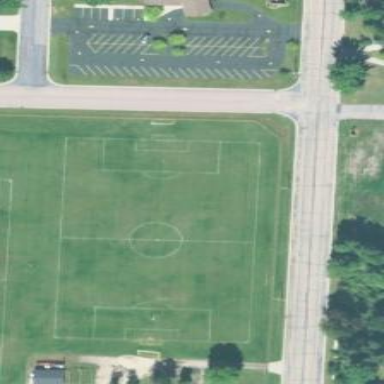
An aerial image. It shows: Soccer pitch for leisure land activities.